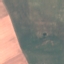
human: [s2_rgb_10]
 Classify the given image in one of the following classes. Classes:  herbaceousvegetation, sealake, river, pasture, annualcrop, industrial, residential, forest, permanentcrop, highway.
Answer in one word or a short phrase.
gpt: AnnualCrop